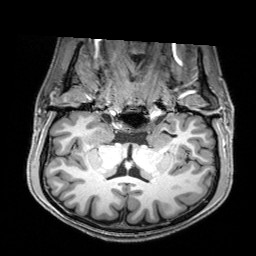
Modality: T1w
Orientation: sagittal
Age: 26
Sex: male